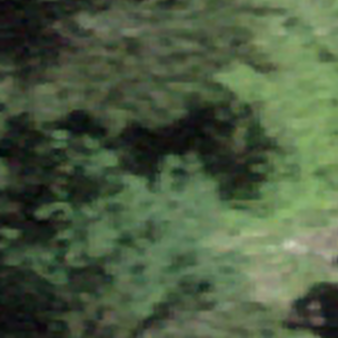
Label: other